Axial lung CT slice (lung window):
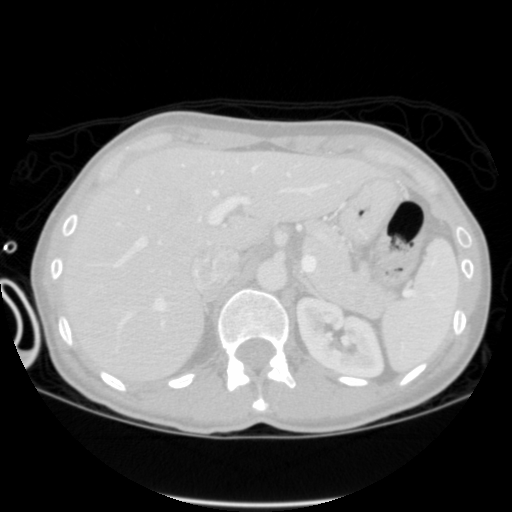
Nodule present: no